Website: macys
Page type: added-to-cart
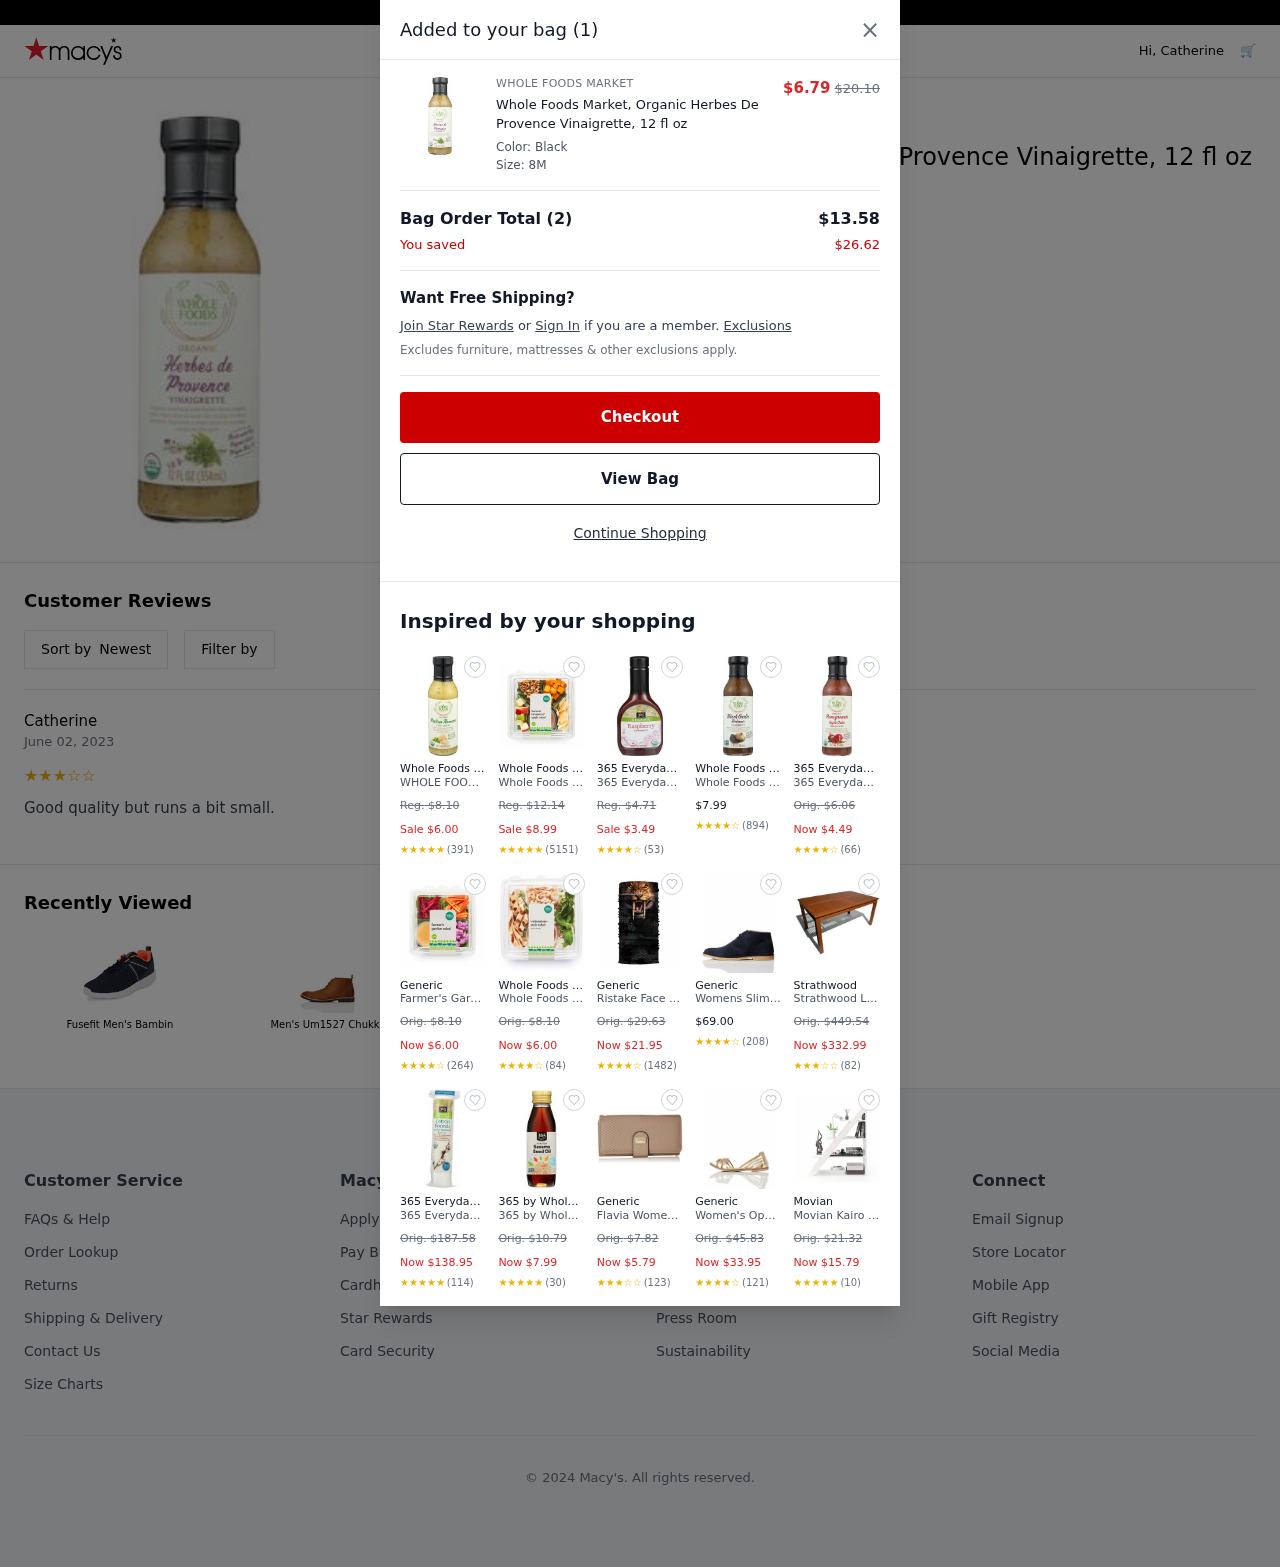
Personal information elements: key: PII_FIRSTNAME
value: Catherine
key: PII_REVIEW
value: Good quality but runs a bit small.
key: PII_USER_RATING
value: ★
★
★
★
★
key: PII_USER_RATING
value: ★
★
★
★
☆
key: PII_USER_RATING
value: ★
★
★
☆
☆
Product elements: key: PRODUCT1_BRAND
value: Whole Foods Market
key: PRODUCT1_NAME
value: Whole Foods Market, Organic Herbes De Provence Vinaigrette, 12 fl oz
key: PRODUCT1_PRICE
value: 6.79
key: PRODUCT18_NAME
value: Fusefit Men's Bambin
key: PRODUCT19_NAME
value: Men's Um1527 Chukka
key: PRODUCT1_ORIGINAL_PRICE
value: $20.10
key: PRODUCT2_BRAND
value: Whole Foods Market
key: PRODUCT2_NAME
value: WHOLE FOODS MARKET Creamy Italian Vinaigrette With Romano Cheese, 12 FZ
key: PRODUCT2_ORIGINAL_PRICE
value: Reg. $8.10
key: PRODUCT2_PRICE
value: Sale $6.00
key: PRODUCT2_RATING
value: ★
★
★
★
★
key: PRODUCT2_NUM_RATINGS
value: (391)
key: PRODUCT3_BRAND
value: Whole Foods Market
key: PRODUCT3_NAME
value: Whole Foods Market, Harvest Brussels & Apple Salad, 10.79 oz
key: PRODUCT3_ORIGINAL_PRICE
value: Reg. $12.14
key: PRODUCT3_PRICE
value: Sale $8.99
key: PRODUCT3_RATING
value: ★
★
★
★
★
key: PRODUCT3_NUM_RATINGS
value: (5151)
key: PRODUCT4_BRAND
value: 365 Everyday Value
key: PRODUCT4_NAME
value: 365 Everyday Value, Dressing Vinaigrette Raspberry Organic, 16 Fl Oz
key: PRODUCT4_ORIGINAL_PRICE
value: Reg. $4.71
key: PRODUCT4_PRICE
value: Sale $3.49
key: PRODUCT4_RATING
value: ★
★
★
★
☆
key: PRODUCT4_NUM_RATINGS
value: (53)
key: PRODUCT5_BRAND
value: Whole Foods Market
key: PRODUCT5_NAME
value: Whole Foods Market, Vinaigrette Black Garlic, 12 Ounce
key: PRODUCT5_PRICE
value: $7.99
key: PRODUCT5_RATING
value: ★
★
★
★
☆
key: PRODUCT5_NUM_RATINGS
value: (894)
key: PRODUCT6_BRAND
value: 365 Everyday Value
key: PRODUCT6_NAME
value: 365 Everyday Value, Vinaigrette Pomegranate Apple Cider, 12 Ounce
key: PRODUCT6_ORIGINAL_PRICE
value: Orig. $6.06
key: PRODUCT6_PRICE
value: Now $4.49
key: PRODUCT6_RATING
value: ★
★
★
★
☆
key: PRODUCT6_NUM_RATINGS
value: (66)
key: PRODUCT7_BRAND
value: Generic
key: PRODUCT7_NAME
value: Farmer's Garden Salad, 4.1 oz
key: PRODUCT7_ORIGINAL_PRICE
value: Orig. $8.10
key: PRODUCT7_PRICE
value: Now $6.00
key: PRODUCT7_RATING
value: ★
★
★
★
☆
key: PRODUCT7_NUM_RATINGS
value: (264)
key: PRODUCT8_BRAND
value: Whole Foods Market
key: PRODUCT8_NAME
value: Whole Foods Market, Vietnamese-Style Salad with Chicken, 12.9 oz
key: PRODUCT8_ORIGINAL_PRICE
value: Orig. $8.10
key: PRODUCT8_PRICE
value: Now $6.00
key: PRODUCT8_RATING
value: ★
★
★
★
☆
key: PRODUCT8_NUM_RATINGS
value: (84)
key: PRODUCT9_BRAND
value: Generic
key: PRODUCT9_NAME
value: Ristake Face Scarf for Men Women UV Dust Sun Protection Headband Bandana for Running Walking Yoga Ri
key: PRODUCT9_ORIGINAL_PRICE
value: Orig. $29.63
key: PRODUCT9_PRICE
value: Now $21.95
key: PRODUCT9_RATING
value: ★
★
★
★
☆
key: PRODUCT9_NUM_RATINGS
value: (1482)
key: PRODUCT10_BRAND
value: Generic
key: PRODUCT10_NAME
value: Womens Slim Fit Formal Pant Desert Boots
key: PRODUCT10_PRICE
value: $69.00
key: PRODUCT10_RATING
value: ★
★
★
★
☆
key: PRODUCT10_NUM_RATINGS
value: (208)
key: PRODUCT11_BRAND
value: Strathwood
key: PRODUCT11_NAME
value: Strathwood Lido Rectangular Dining Table
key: PRODUCT11_ORIGINAL_PRICE
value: Orig. $449.54
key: PRODUCT11_PRICE
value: Now $332.99
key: PRODUCT11_RATING
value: ★
★
★
☆
☆
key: PRODUCT11_NUM_RATINGS
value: (82)
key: PRODUCT12_BRAND
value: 365 Everyday Value
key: PRODUCT12_NAME
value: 365 Everyday Value, Cotton Rounds, 100 Count
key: PRODUCT12_ORIGINAL_PRICE
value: Orig. $187.58
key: PRODUCT12_PRICE
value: Now $138.95
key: PRODUCT12_RATING
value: ★
★
★
★
★
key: PRODUCT12_NUM_RATINGS
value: (114)
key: PRODUCT13_BRAND
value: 365 by Whole Foods Market
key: PRODUCT13_NAME
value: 365 by Whole Foods Market, Expeller Pressed Cooking Oil, Toasted Sesame Seed, 8.4 Fl Oz
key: PRODUCT13_ORIGINAL_PRICE
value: Orig. $10.79
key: PRODUCT13_PRICE
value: Now $7.99
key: PRODUCT13_RATING
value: ★
★
★
★
★
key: PRODUCT13_NUM_RATINGS
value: (30)
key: PRODUCT14_BRAND
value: Generic
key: PRODUCT14_NAME
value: Flavia Women's Clutch (Beige)
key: PRODUCT14_ORIGINAL_PRICE
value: Orig. $7.82
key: PRODUCT14_PRICE
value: Now $5.79
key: PRODUCT14_RATING
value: ★
★
★
☆
☆
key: PRODUCT14_NUM_RATINGS
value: (123)
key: PRODUCT15_BRAND
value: Generic
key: PRODUCT15_NAME
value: Women's Open Toe Hurrache, (Gold), US 5.5
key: PRODUCT15_ORIGINAL_PRICE
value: Orig. $45.83
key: PRODUCT15_PRICE
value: Now $33.95
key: PRODUCT15_RATING
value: ★
★
★
★
☆
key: PRODUCT15_NUM_RATINGS
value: (121)
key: PRODUCT16_BRAND
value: Movian
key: PRODUCT16_NAME
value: Movian Kairo 4 Tier Shelf Unit, 120 x 150 x 32.5 cm
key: PRODUCT16_ORIGINAL_PRICE
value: Orig. $21.32
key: PRODUCT16_PRICE
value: Now $15.79
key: PRODUCT16_RATING
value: ★
★
★
★
★
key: PRODUCT16_NUM_RATINGS
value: (10)
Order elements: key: ORDER_DATE
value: June 02, 2023
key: ORDER_NUM_ITEMS
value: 1
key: ORDER_NUM_ITEMS
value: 2
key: ORDER_SUBTOTAL
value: $13.58
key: ORDER_SAVINGS
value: $26.62